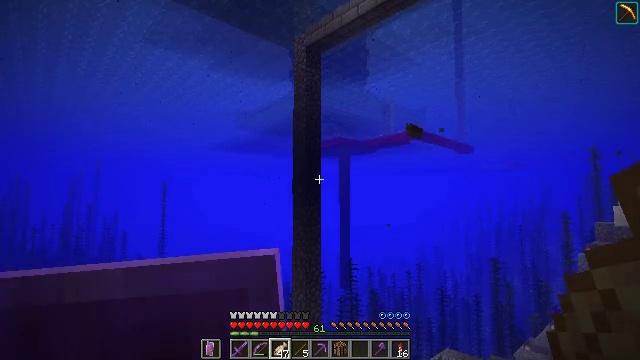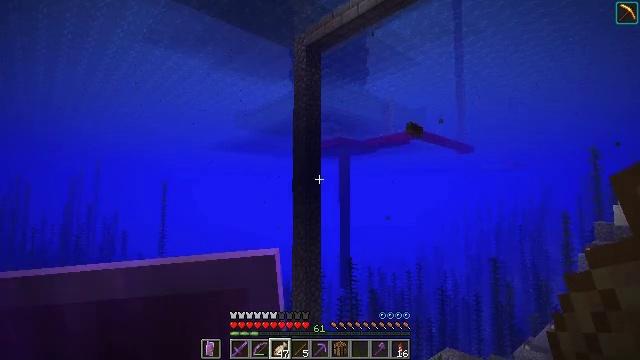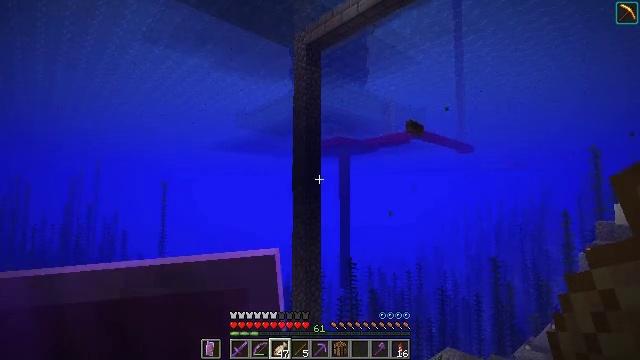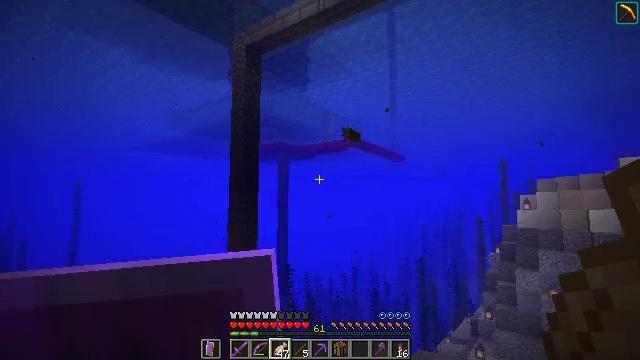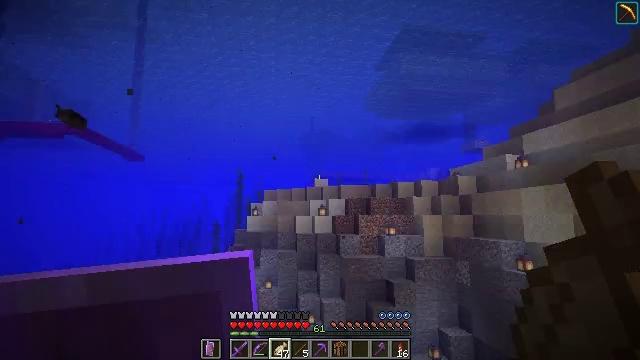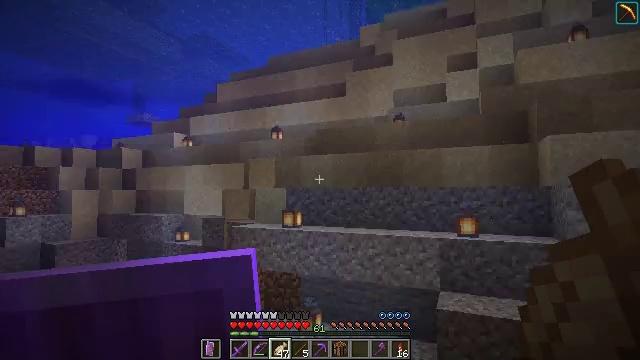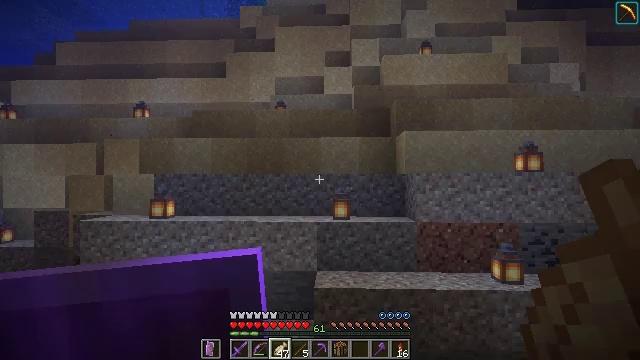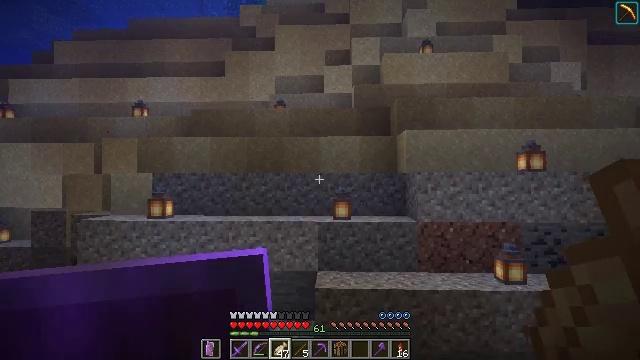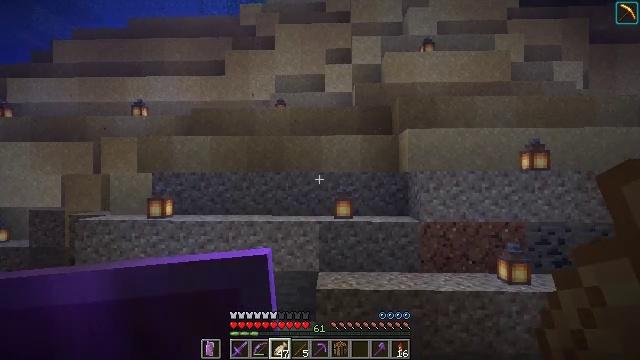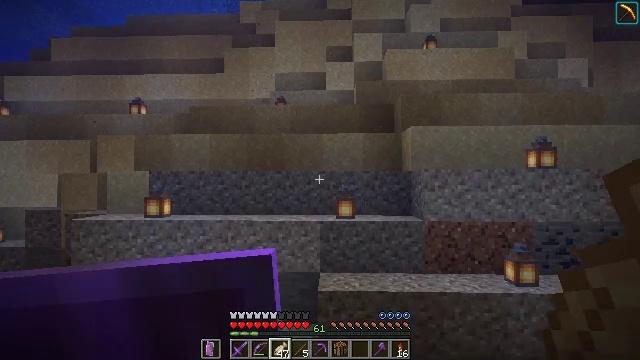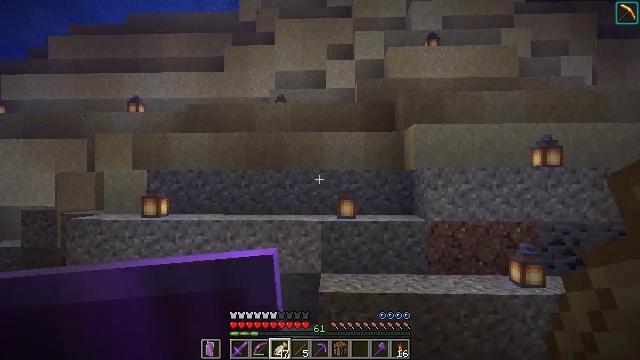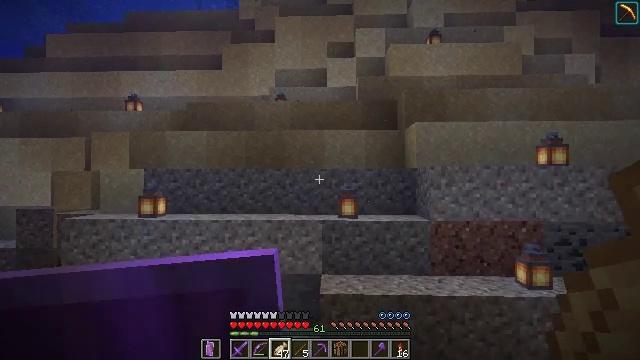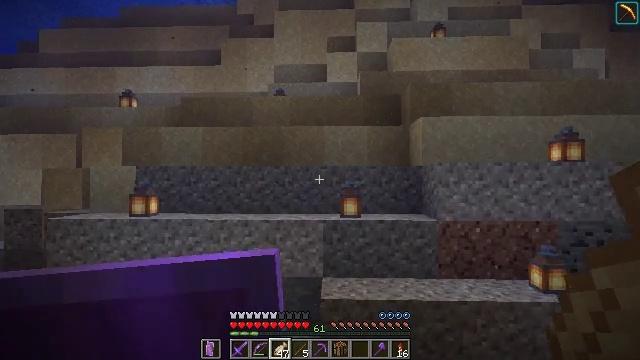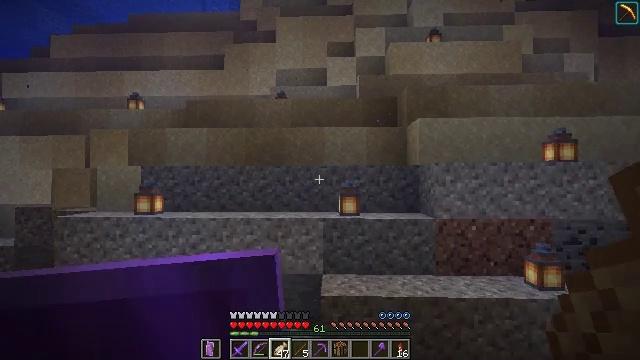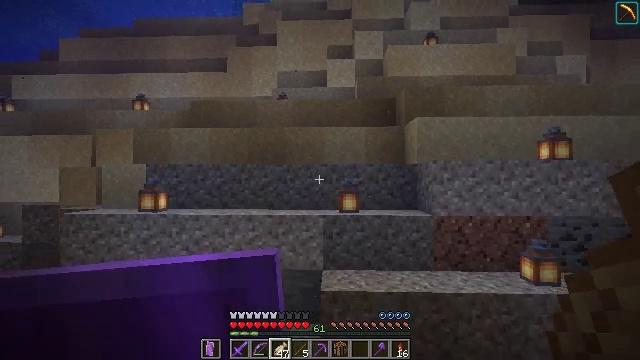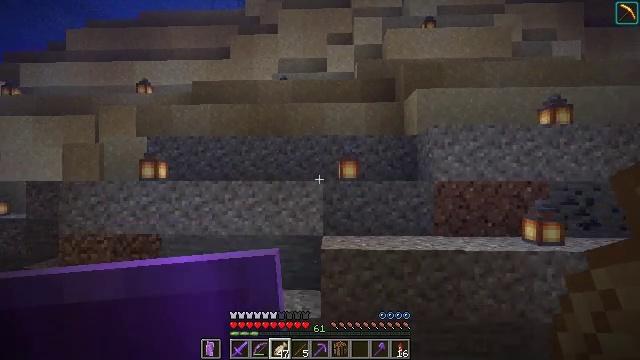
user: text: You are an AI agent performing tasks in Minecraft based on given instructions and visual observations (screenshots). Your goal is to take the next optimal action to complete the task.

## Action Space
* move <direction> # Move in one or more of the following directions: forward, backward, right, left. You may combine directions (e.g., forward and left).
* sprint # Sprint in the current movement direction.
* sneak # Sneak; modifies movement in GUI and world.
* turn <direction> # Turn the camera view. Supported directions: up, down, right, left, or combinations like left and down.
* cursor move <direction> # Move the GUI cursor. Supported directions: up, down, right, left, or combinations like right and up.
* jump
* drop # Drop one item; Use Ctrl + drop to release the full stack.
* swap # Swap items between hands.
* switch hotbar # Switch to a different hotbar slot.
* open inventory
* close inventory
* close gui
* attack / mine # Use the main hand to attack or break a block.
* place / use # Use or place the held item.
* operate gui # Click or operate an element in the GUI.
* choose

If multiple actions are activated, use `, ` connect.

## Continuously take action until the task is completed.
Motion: motion action
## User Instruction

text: Attack the stonecutter to pick it up.
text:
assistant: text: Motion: no_op
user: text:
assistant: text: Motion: move forward
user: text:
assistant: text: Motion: move forward, turn right and up
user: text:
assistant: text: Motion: move forward, turn right and up
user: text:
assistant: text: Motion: move forward, turn right and down
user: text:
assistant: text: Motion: move forward, turn right and down
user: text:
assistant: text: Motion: move forward
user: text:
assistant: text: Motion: move forward
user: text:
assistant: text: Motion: move forward
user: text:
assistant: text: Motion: move forward
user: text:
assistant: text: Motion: move forward
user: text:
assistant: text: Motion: move forward, sprint
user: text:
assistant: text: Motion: move forward, sprint
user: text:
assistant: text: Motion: move forward, sprint
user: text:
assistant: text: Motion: move forward, sprint
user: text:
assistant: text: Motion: move forward, sprint, turn right and up
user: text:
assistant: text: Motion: move forward, sprint, turn right and up
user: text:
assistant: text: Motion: move forward, sprint, turn up
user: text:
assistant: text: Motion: move forward, sprint, turn up
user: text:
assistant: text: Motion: move forward, sprint, jump
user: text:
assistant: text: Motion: move forward, sprint, jump
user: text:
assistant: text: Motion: move forward, sprint, jump
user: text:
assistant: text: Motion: move forward, sprint, jump
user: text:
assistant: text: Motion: move forward, sprint, jump
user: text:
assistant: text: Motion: move forward, sprint, jump
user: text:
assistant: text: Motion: move forward, sprint, jump
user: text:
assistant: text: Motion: move forward, sprint, jump
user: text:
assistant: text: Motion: move forward, sprint, jump
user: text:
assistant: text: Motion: move forward, sprint, jump
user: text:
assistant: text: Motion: move forward, sprint, jump